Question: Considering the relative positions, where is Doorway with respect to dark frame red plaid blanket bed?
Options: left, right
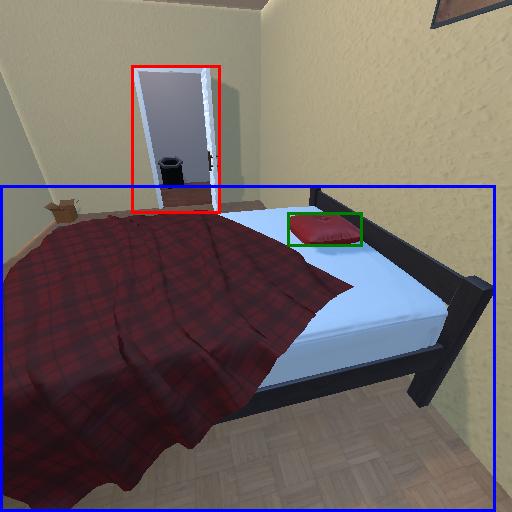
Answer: left